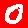
Digit: 0